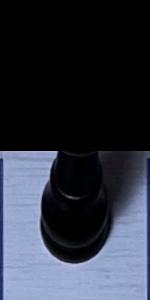
Label: King_Black